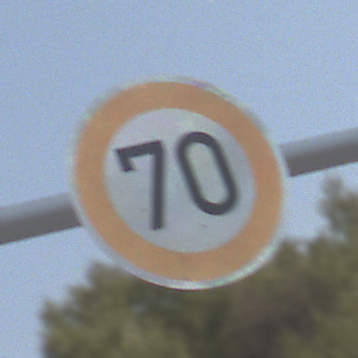
Verkehrszeichen: Geschwindigkeit70
Umgebung: Outdoor, Nature
Tageszeit: MorningAfternoon
Wetter: PartlyCloudy
Licht: Natural
Jahreszeit: NotSpecified
Kontrast: HighContrast